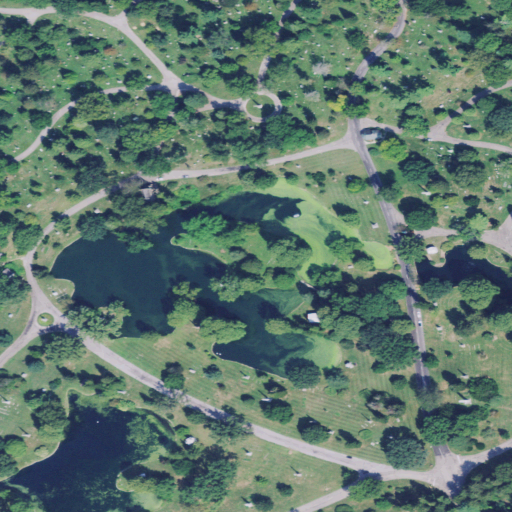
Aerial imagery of island in Ohio named Strauch Island containing open development, low intensity development, open water, medium intensity development, and evergreen forest